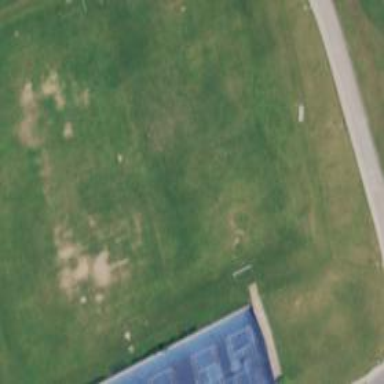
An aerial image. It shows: Multi-sport pitch for leisure activities.